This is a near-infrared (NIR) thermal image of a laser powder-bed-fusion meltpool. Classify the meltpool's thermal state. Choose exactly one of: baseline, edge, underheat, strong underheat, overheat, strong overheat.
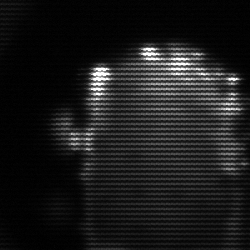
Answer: baseline